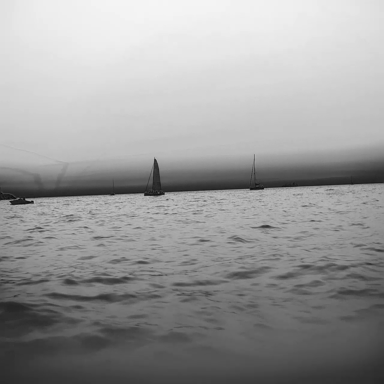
There are four objects shown in the infrared image, including a canoe, and three sailboats.